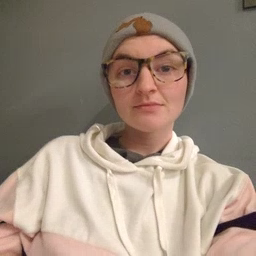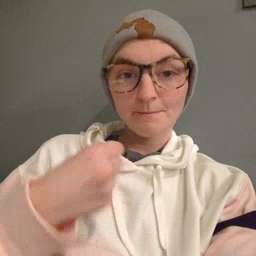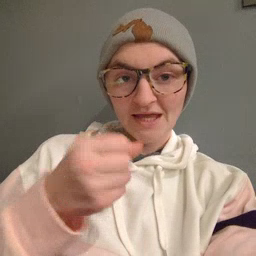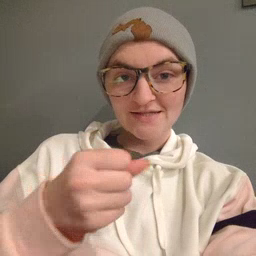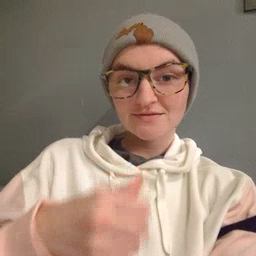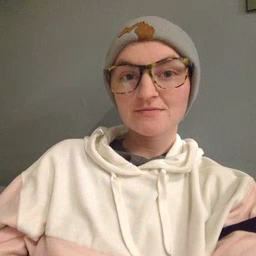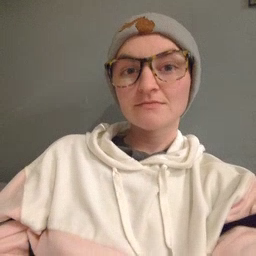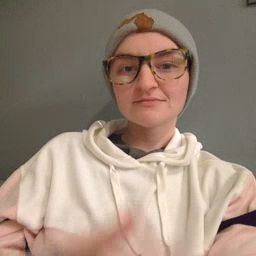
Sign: make